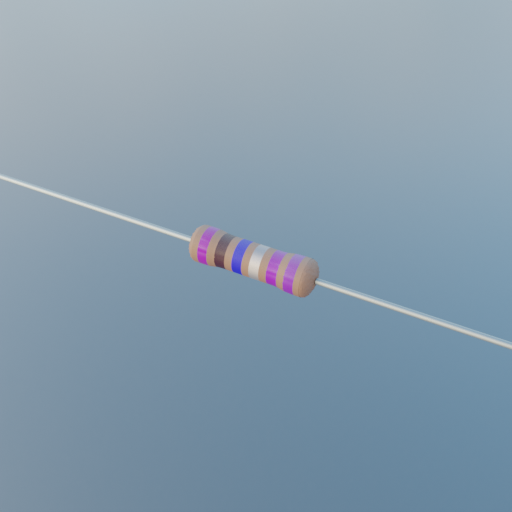
Resistor colour bands (in order): violet, black, blue, silver, violet, violet